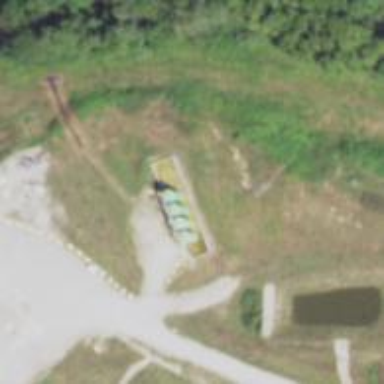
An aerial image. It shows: Storage tank with man-made structure.